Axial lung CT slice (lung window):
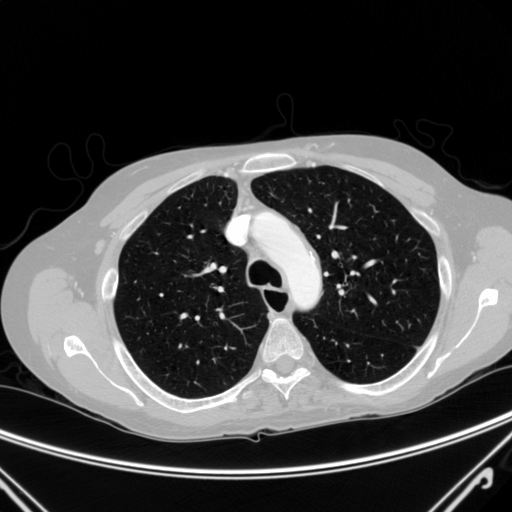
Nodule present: no